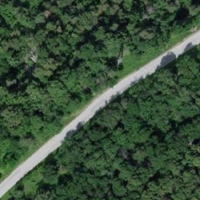
EUNIS habitat code: 44
Species observed at this site:
Orchis militaris